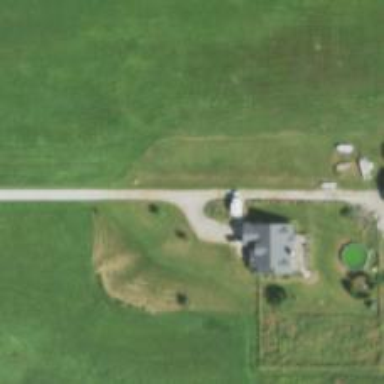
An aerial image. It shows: Driveway.